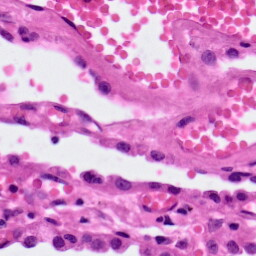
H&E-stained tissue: Lung